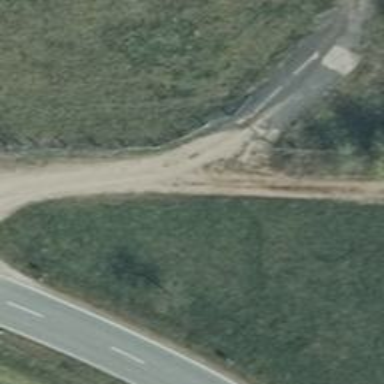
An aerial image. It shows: Track road with grade3 tracktype.